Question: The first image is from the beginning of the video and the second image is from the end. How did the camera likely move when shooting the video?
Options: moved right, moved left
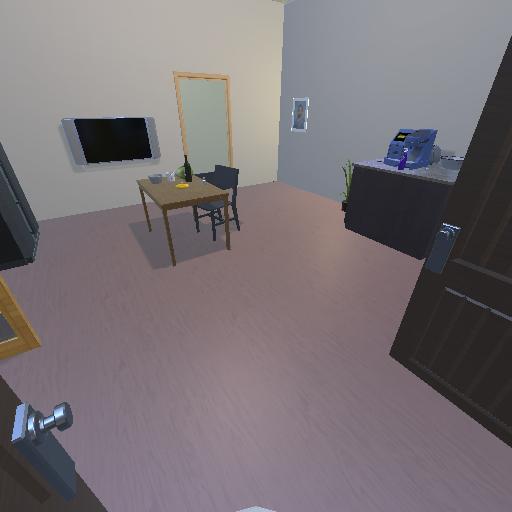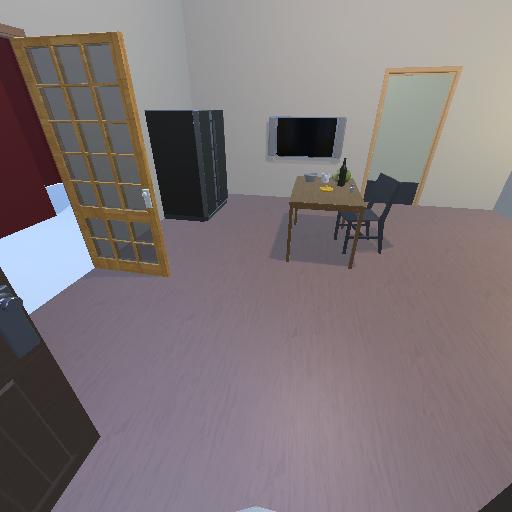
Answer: moved right